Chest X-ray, AP view. Patient: 46 years old, sex M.
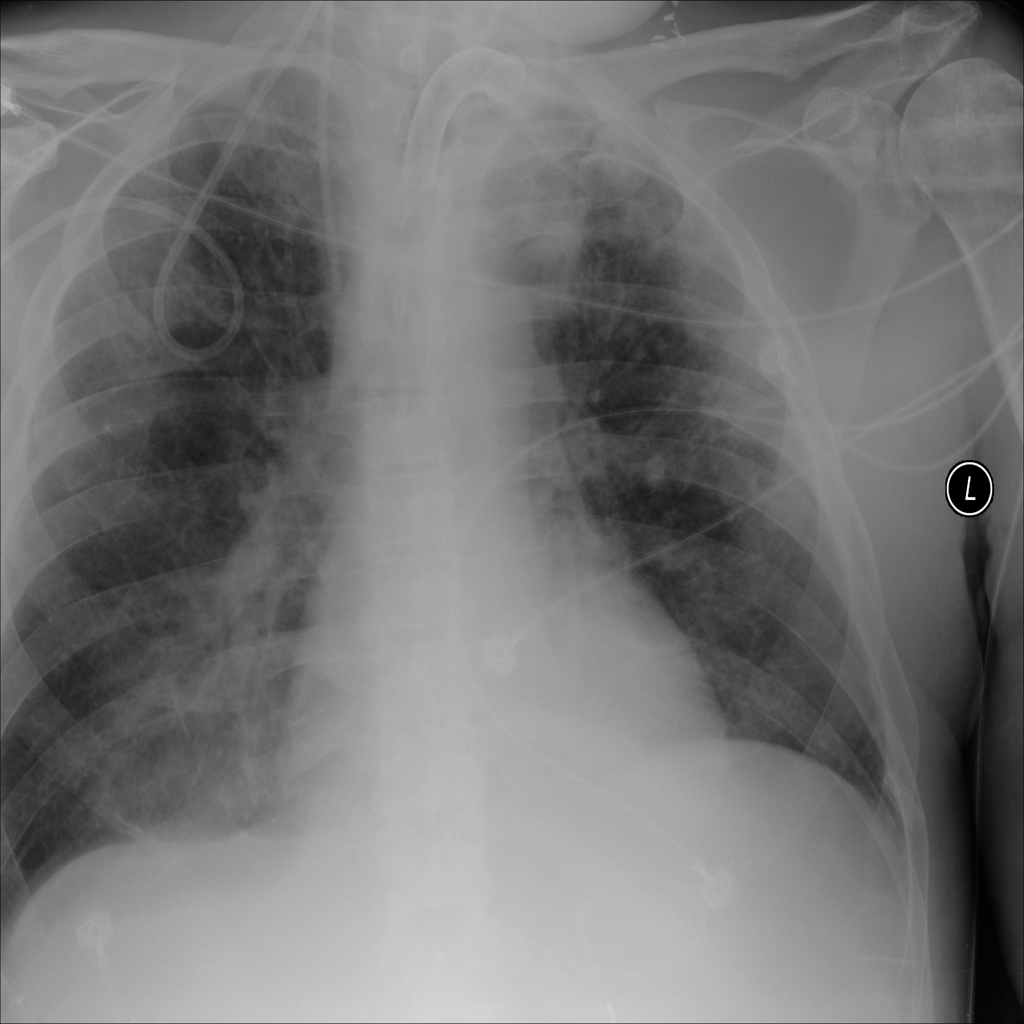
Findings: Infiltration